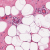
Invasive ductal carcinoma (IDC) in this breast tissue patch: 0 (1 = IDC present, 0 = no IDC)